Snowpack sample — Buffalo Mountain, Silverthorne, Colorado, USA (1/25/25, 10:11 AM MST)
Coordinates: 39.6222, -106.1139
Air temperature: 22 °F
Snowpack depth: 110 cm
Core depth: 30 cm
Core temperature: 42.8 °F
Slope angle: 12°, slope face: 102°
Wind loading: high
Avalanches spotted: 0
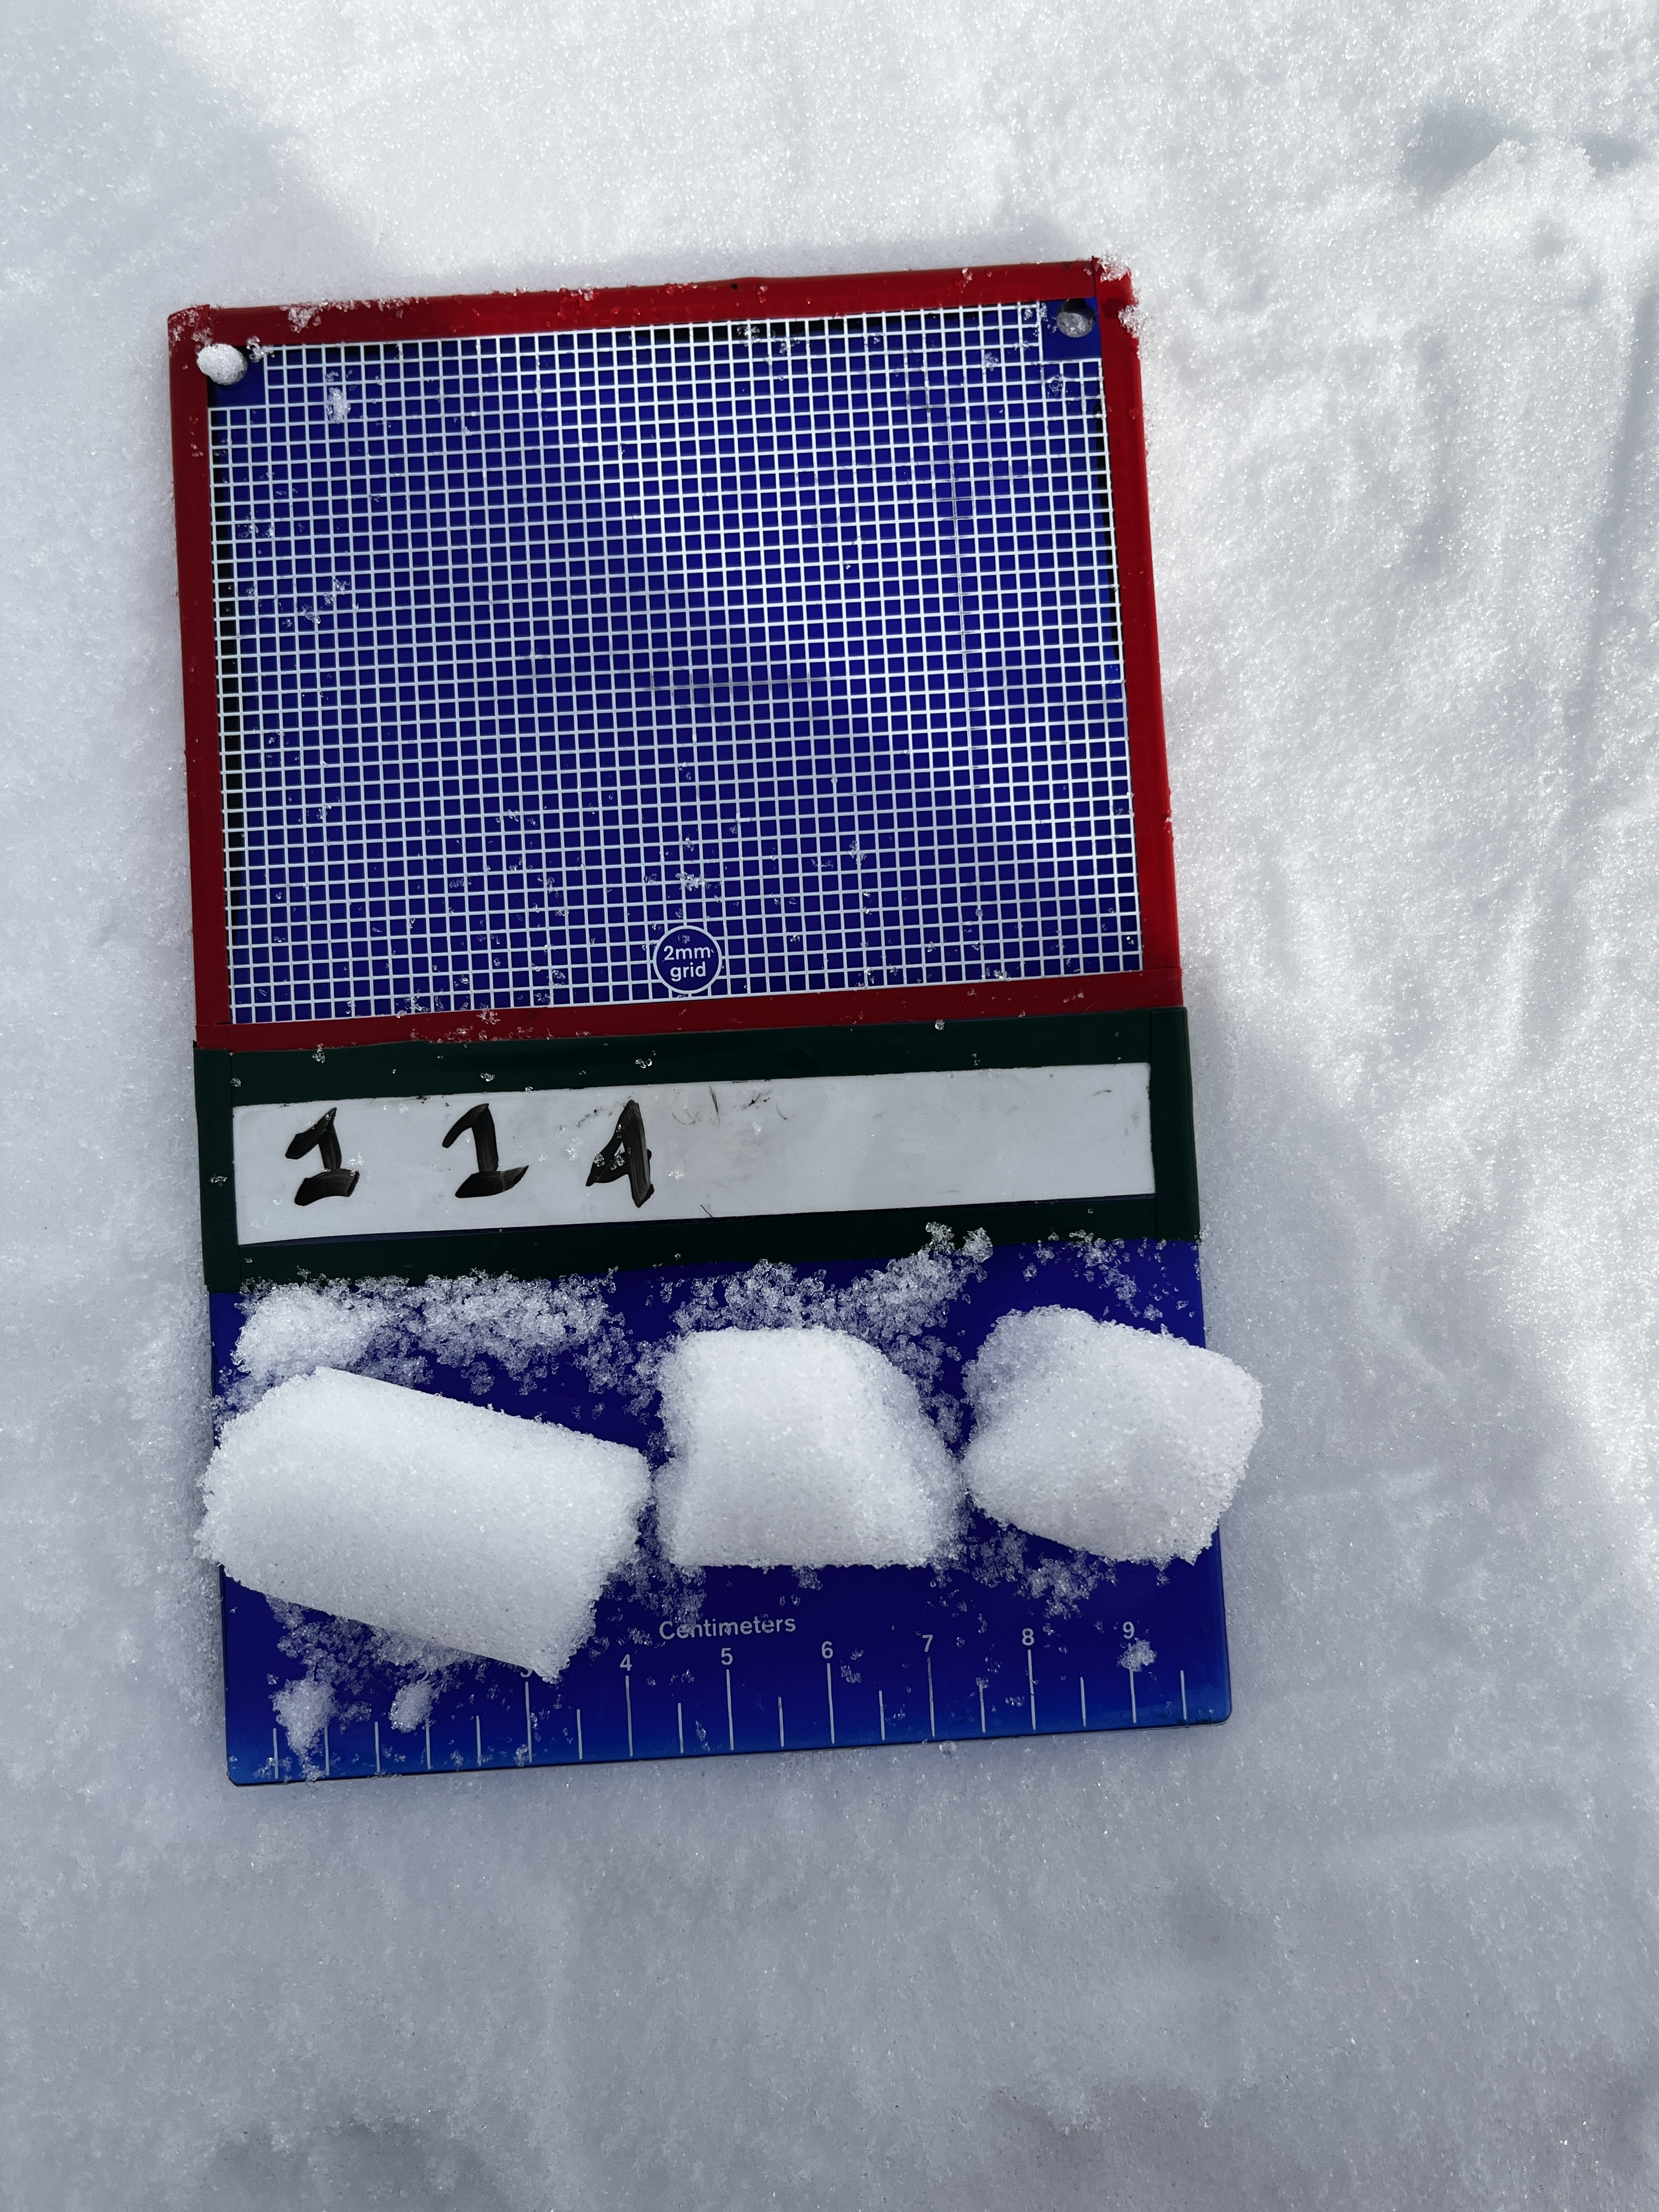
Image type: crystal_card
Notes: No avalanches nearby, collected on the outskirts of a fire break 15 meters from the treeline, on way to Buffalo and Red Mountain